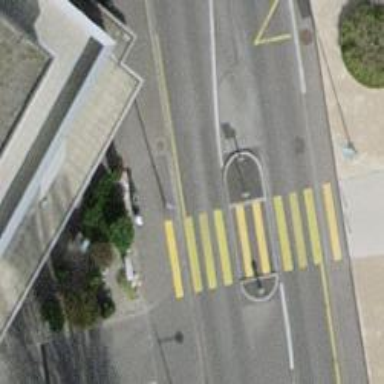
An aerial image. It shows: Uncontrolled crossing with central island on the road.